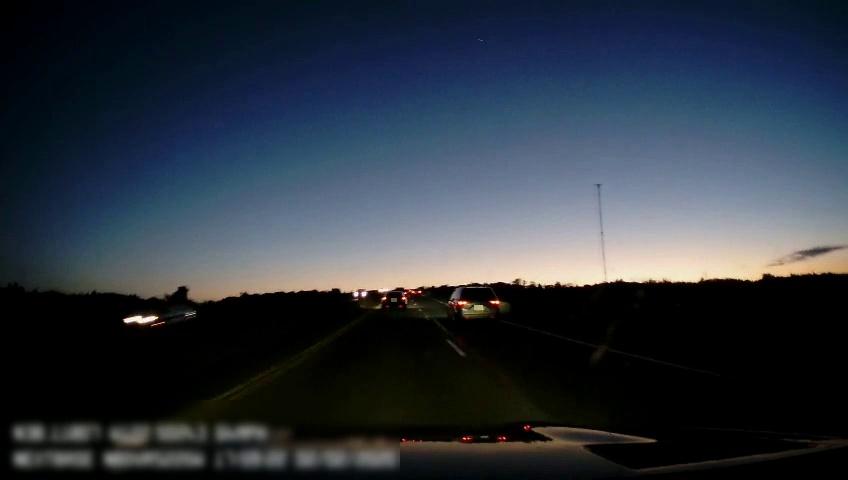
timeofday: Dusk/Dawn/Twilight
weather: Sunny
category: Drivable Space
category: Vehicles | SUV
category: Vehicles | Car
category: Vehicles | Car
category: Vehicles | Truck
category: Vehicles | SUV
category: Lanes | Current Lane
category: Lanes | Current Lane
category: Lanes | Alternate Lane